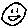
Label: smiley face